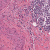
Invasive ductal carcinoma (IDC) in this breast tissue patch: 1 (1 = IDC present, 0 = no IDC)